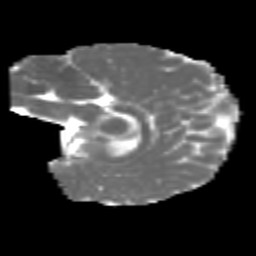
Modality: MD
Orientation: sagittal
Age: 7
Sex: male
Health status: healthy